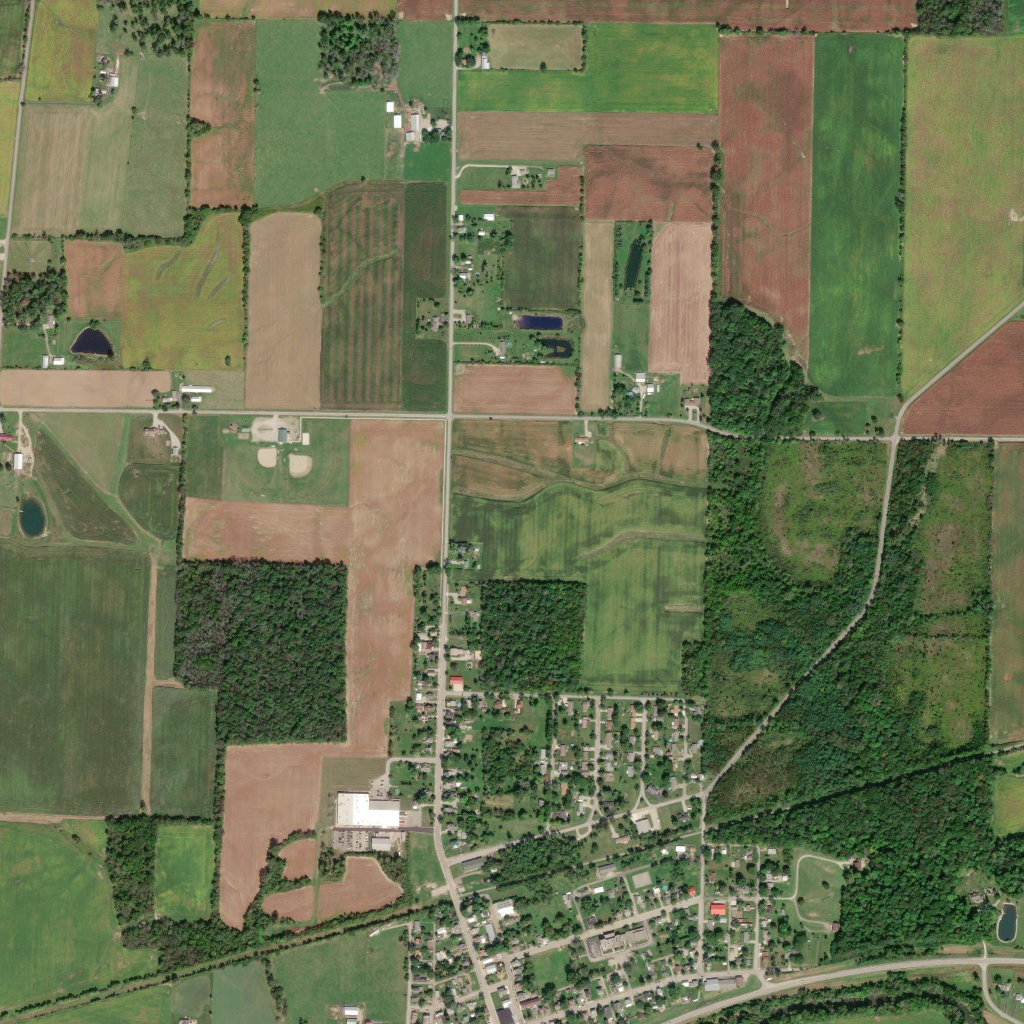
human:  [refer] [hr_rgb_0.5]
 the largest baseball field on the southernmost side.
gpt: <box>[[27, 43, 32, 48, 0]]</box>